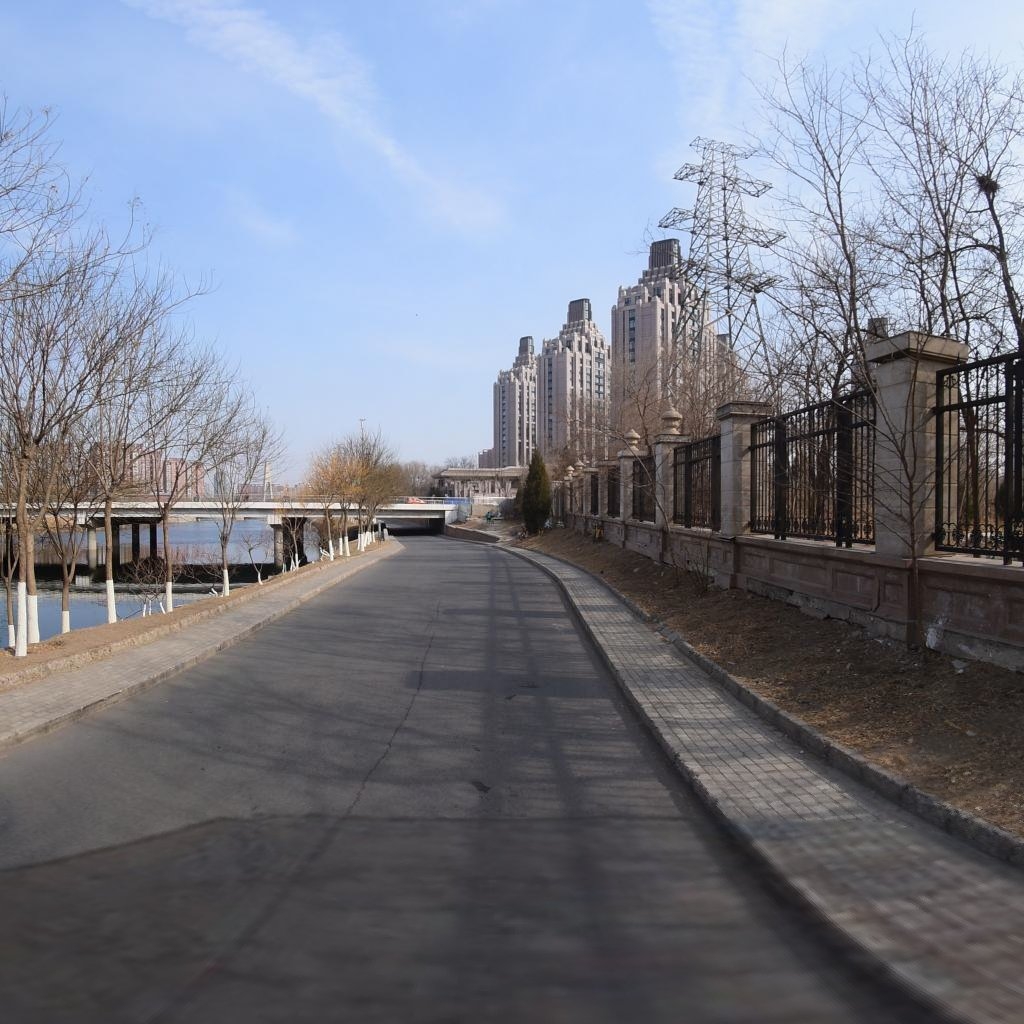
Region: Chaoyang
Road damage annotations: longitudinal crack